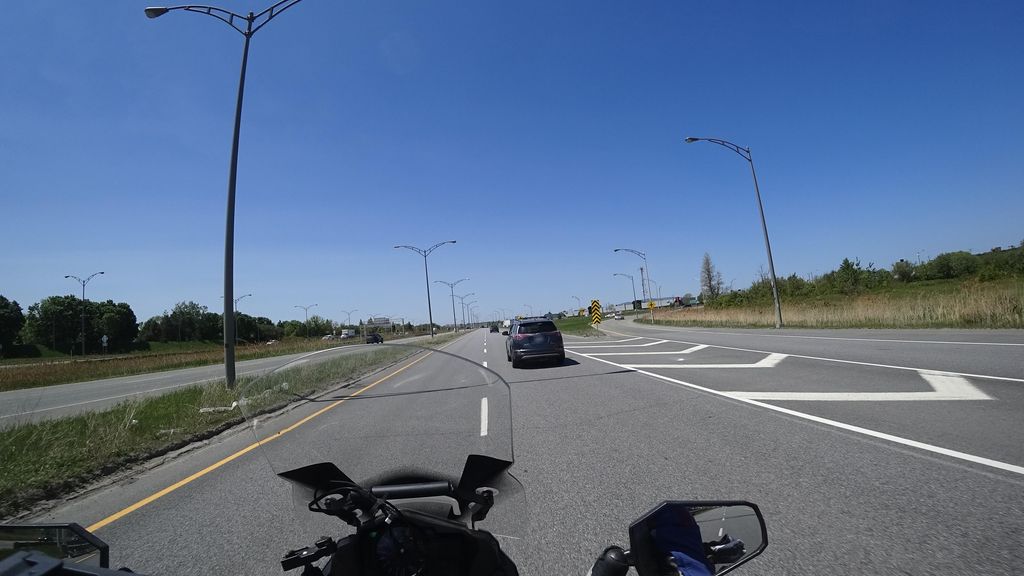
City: quebec_city